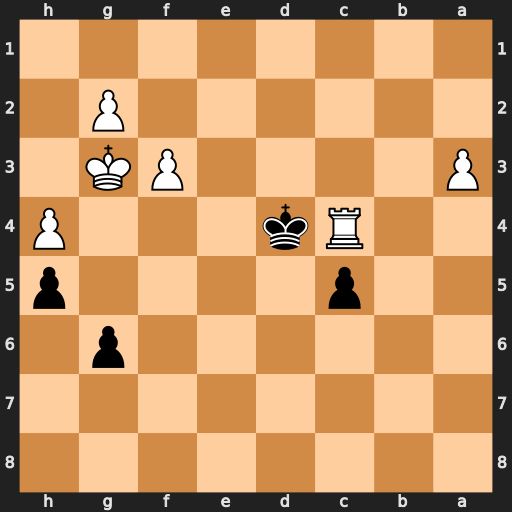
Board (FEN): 8/8/6p1/2p4p/2Rk3P/P4PK1/6P1/8
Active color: b
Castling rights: -
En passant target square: -
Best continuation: Kxc4 Kf2 Kb3 a4 Kxa4